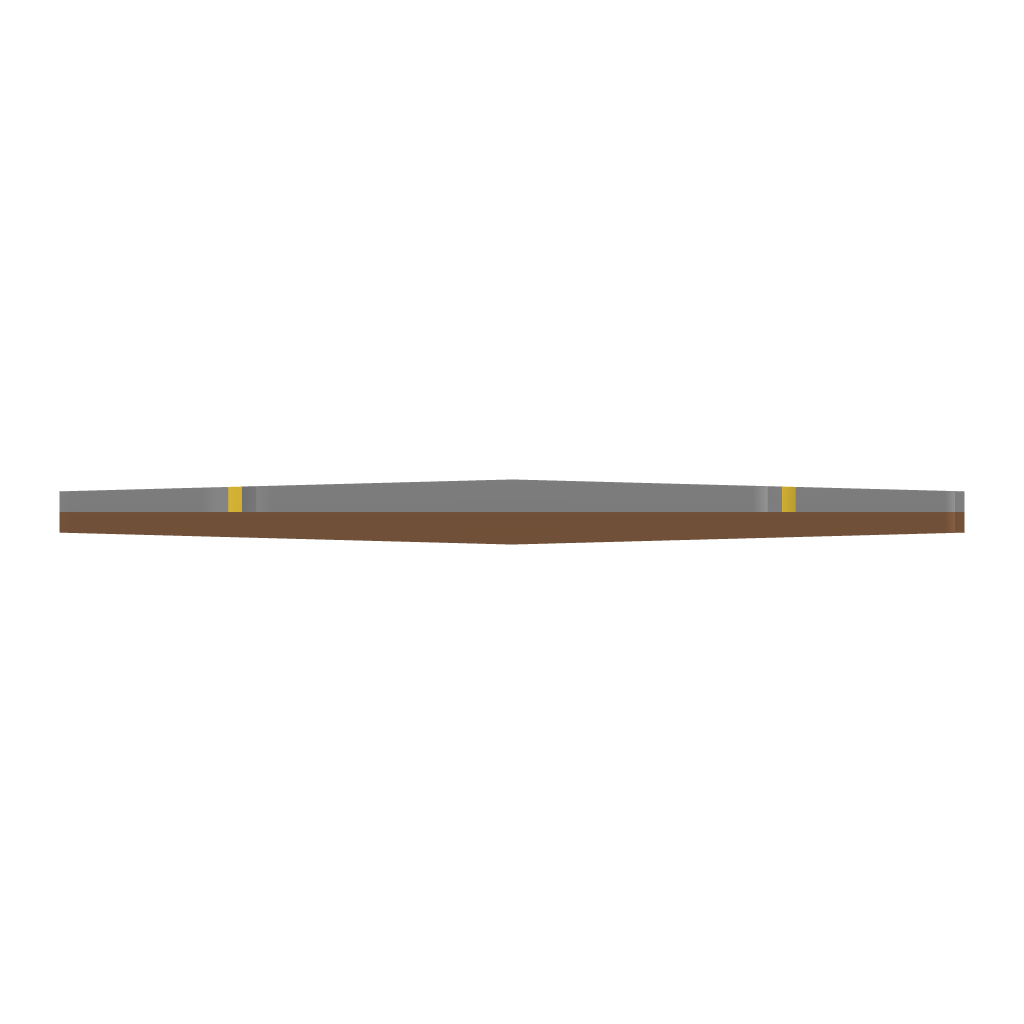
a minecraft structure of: Gold Well